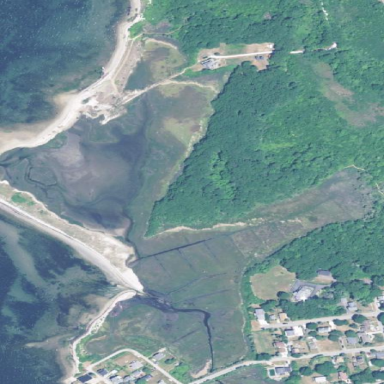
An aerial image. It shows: Saltmarsh wetland.